Interaction volume radius: 5 \u00c5
Interaction volume height: 25 \u00c5
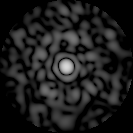
Disorder parameter: 0.8469